Field crop: maize
Growth stage: 2
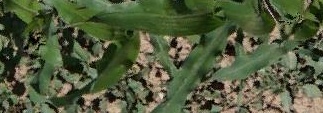
Species: maize